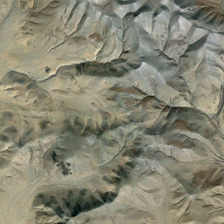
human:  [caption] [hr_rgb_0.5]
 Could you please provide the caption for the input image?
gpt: it is a piece of khaki mountain .

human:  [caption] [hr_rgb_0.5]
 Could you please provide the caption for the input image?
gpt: it is a piece of khaki mountain .

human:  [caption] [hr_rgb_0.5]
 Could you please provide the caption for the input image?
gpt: it is a piece of khaki mountain .

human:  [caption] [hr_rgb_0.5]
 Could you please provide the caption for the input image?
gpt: it is a piece of khaki mountain .

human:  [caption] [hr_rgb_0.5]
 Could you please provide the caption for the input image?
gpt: it is a piece of khaki mountain .